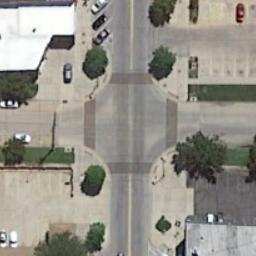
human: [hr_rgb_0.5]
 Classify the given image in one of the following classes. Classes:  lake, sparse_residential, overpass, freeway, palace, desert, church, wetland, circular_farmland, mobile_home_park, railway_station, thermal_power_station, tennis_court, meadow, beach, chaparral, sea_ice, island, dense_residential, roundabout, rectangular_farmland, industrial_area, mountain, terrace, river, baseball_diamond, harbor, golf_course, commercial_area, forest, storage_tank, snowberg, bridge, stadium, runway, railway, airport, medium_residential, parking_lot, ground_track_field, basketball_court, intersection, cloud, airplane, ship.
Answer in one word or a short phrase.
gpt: intersection